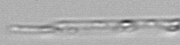
Label: Rhizosolenia